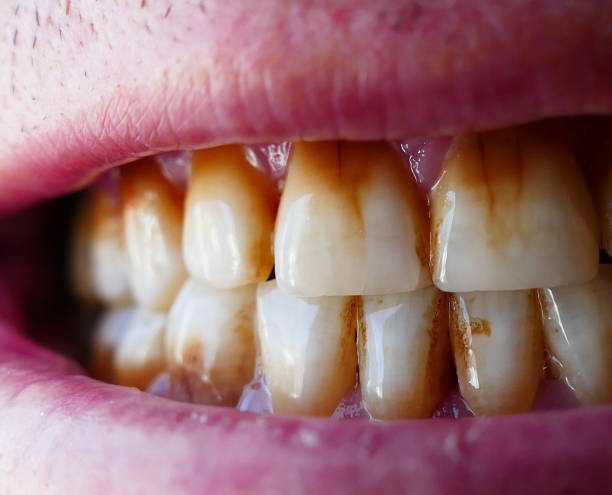
Condition: Tooth Discoloration